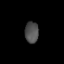
Tissue: lung
Cell type: Smooth muscle cells
Senescence score: 0.5455
Nuclear area (px): 284
Mean DAPI intensity: 78.658